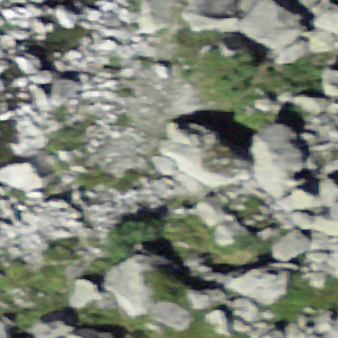
Label: bouldering_area